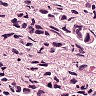
Metastatic tissue present: yes